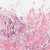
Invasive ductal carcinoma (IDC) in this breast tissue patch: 0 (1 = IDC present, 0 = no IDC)